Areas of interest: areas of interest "Commercial service"
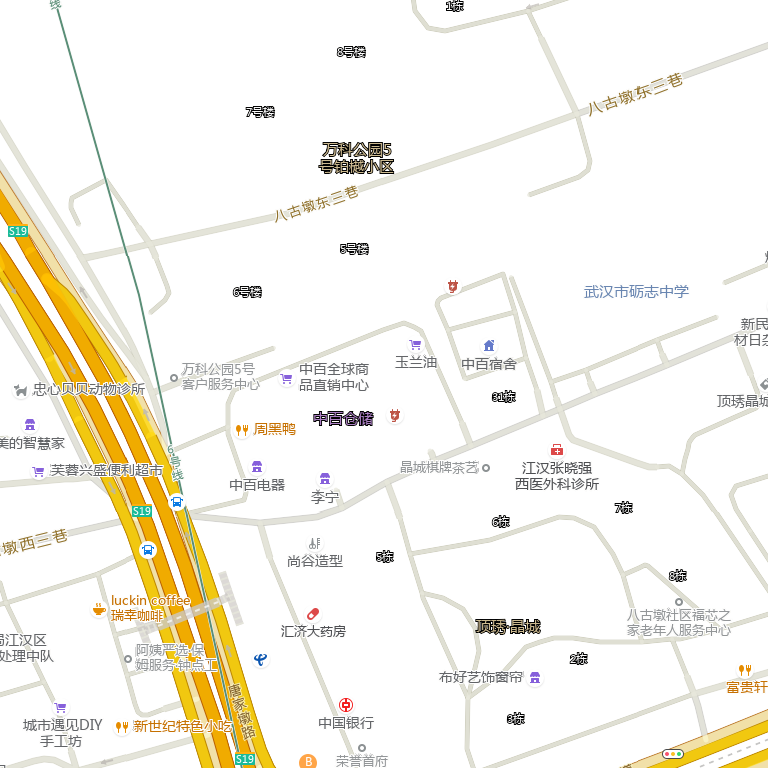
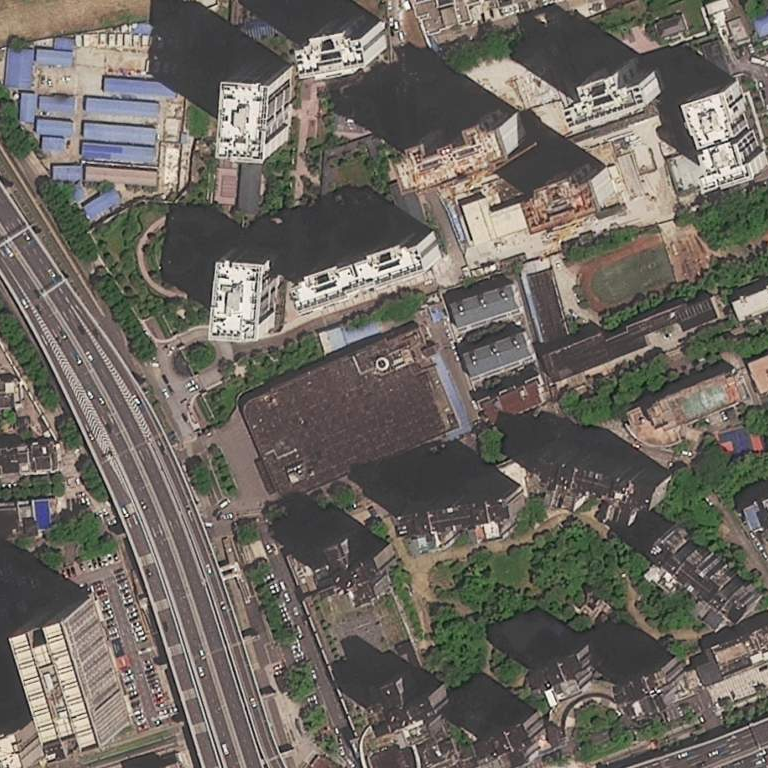